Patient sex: F
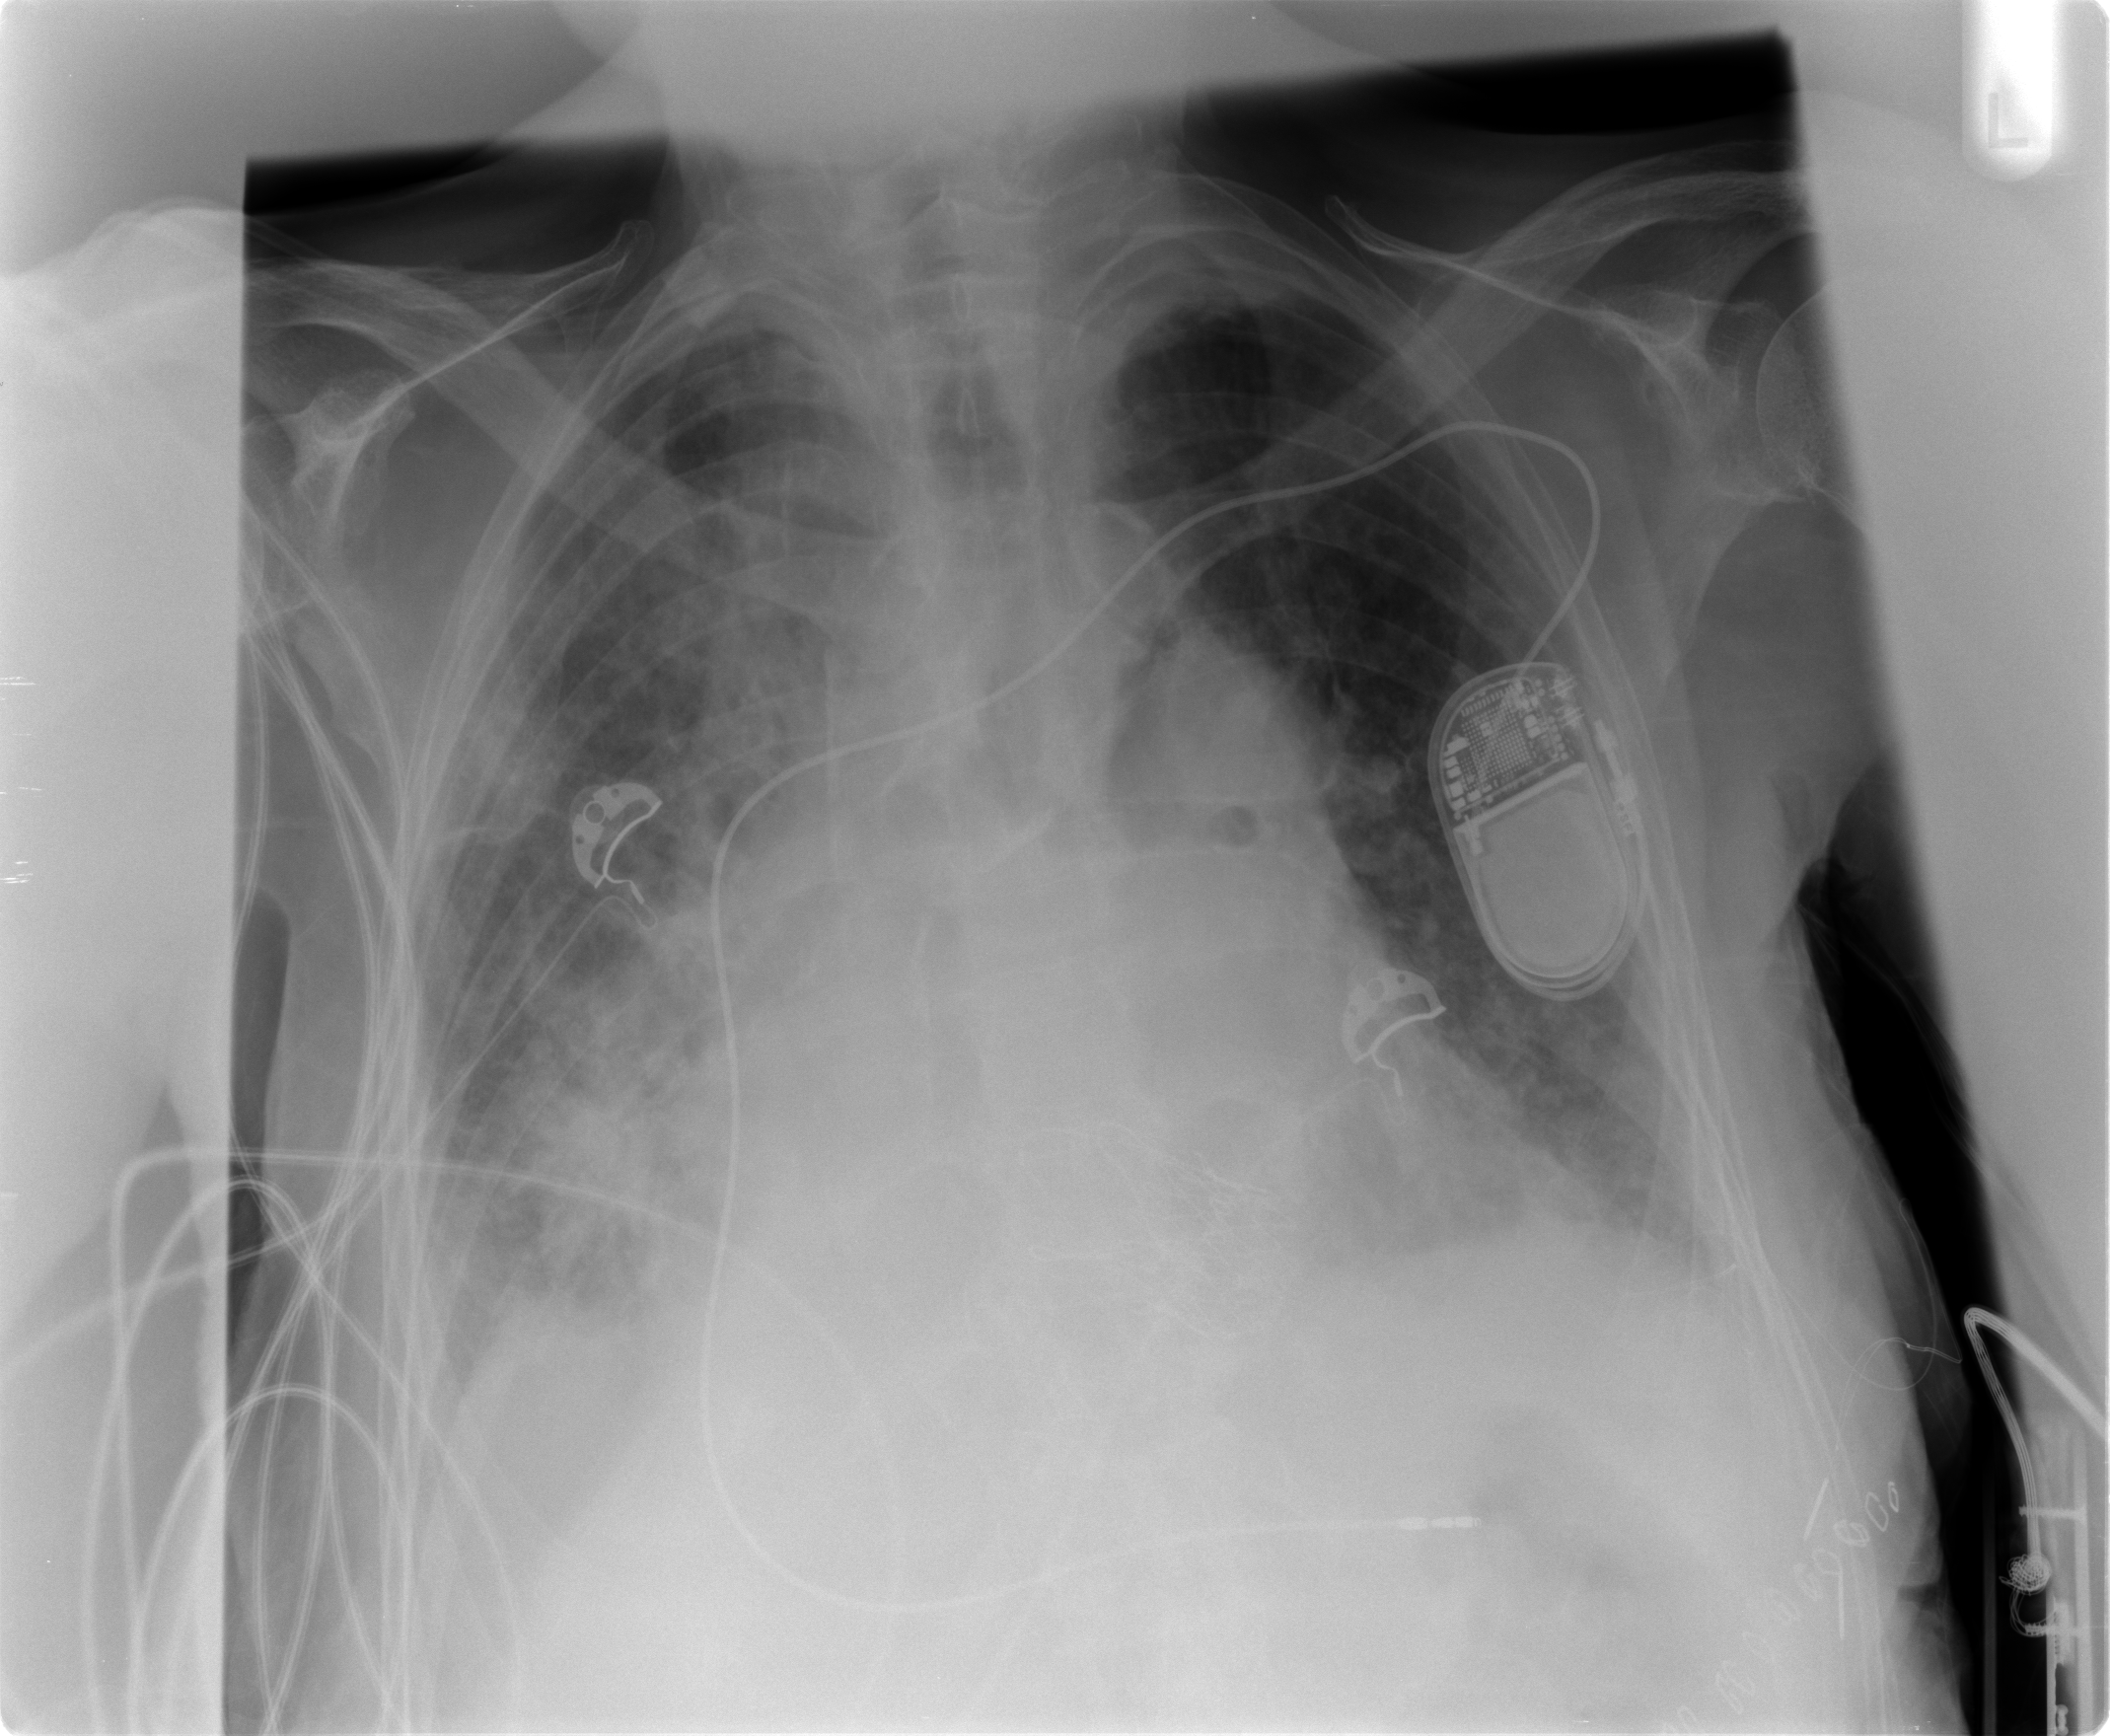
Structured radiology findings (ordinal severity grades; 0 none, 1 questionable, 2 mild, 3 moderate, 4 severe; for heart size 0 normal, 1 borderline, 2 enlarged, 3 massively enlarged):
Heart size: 2
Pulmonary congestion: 2
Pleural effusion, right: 2
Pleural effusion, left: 2
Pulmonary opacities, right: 3
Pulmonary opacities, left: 2
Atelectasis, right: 3
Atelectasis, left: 2